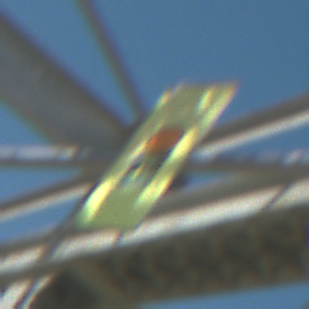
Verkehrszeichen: FahrzeugeMitWassergefaehrdenderLadungOhnePfeilsymbol
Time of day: MorningAfternoon
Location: Outdoor (Special)
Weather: Clear
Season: NotSpecified
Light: Natural